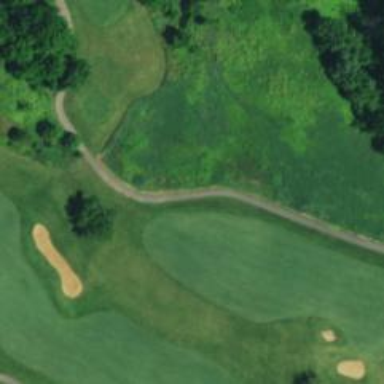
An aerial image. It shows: Path for both road and golf.